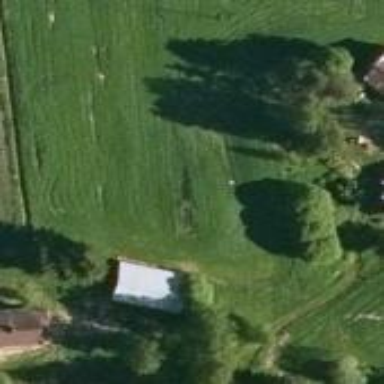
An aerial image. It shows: Farmyard area.